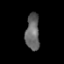
Tissue: prostate
Cell type: Epithelial cells
Senescence score: 0.2298
Nuclear area (px): 488
Mean DAPI intensity: 103.629